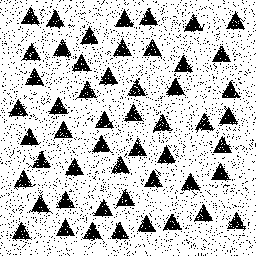
Squares: 0
Triangles: 52
Stars: 0
Total shapes: 52